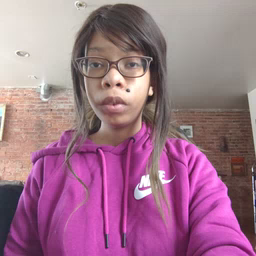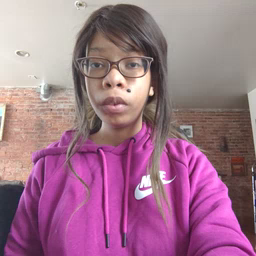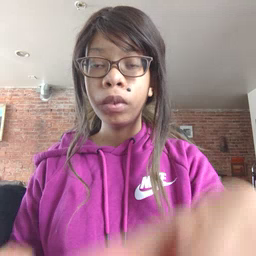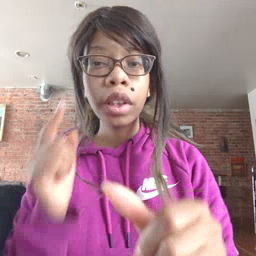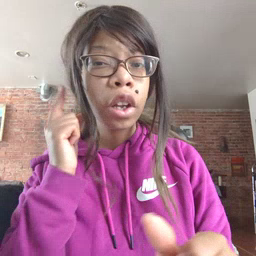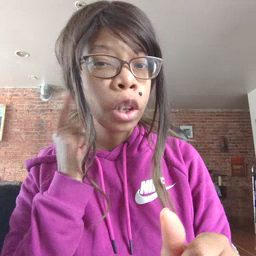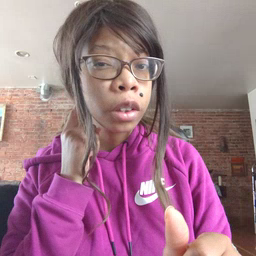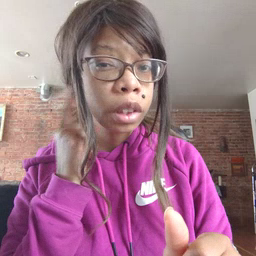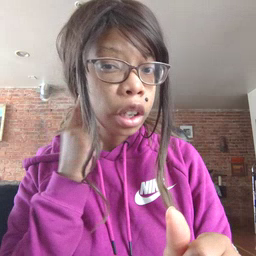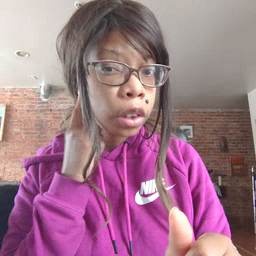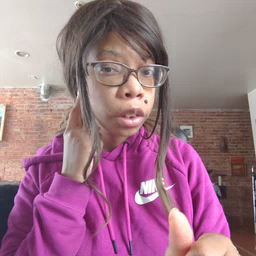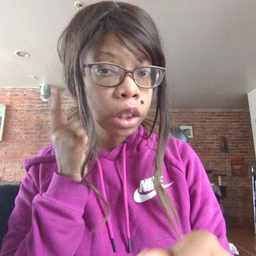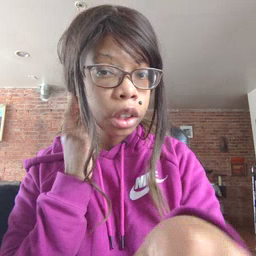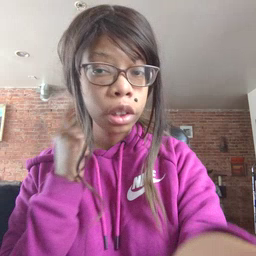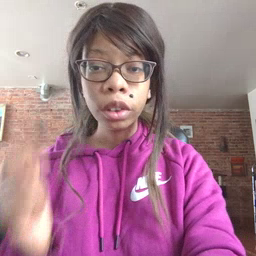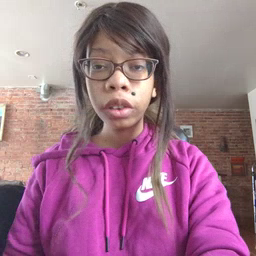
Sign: hear